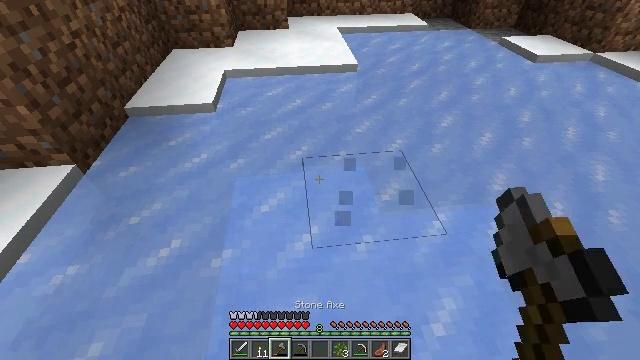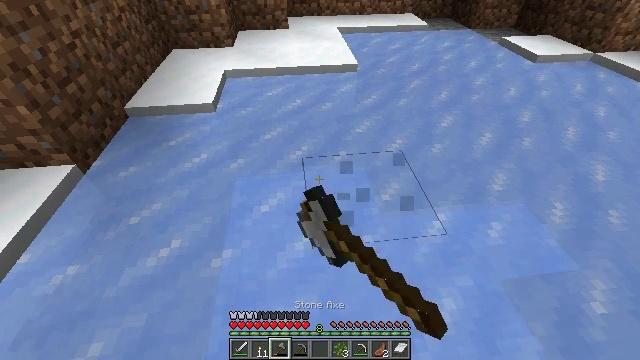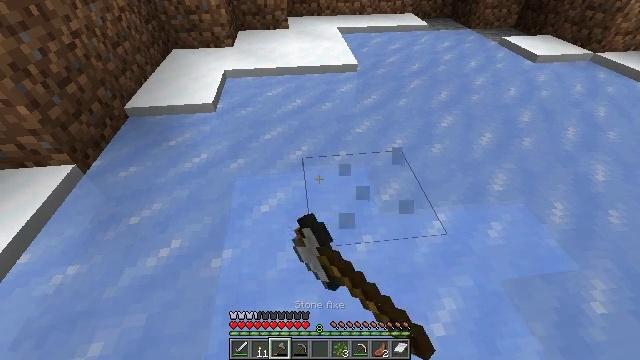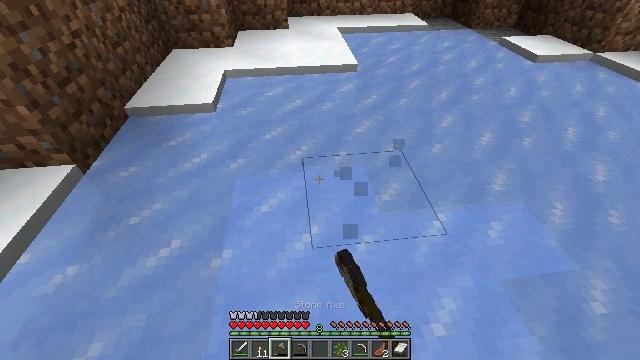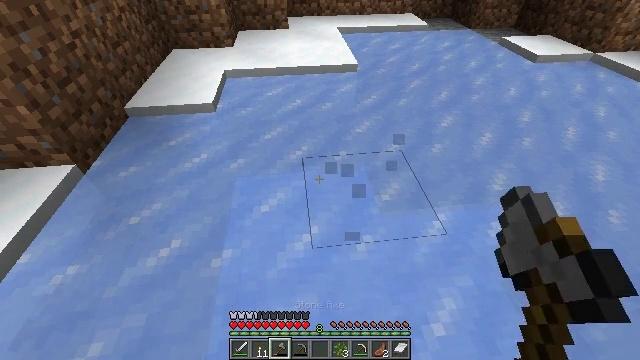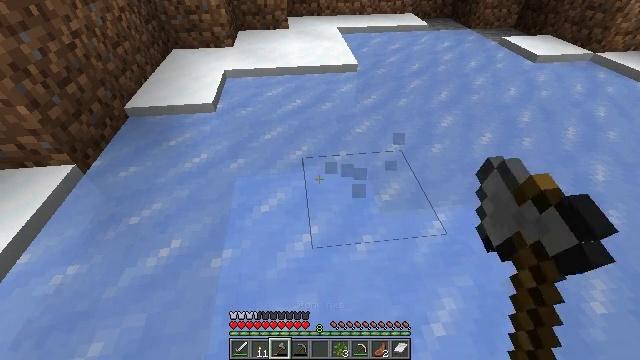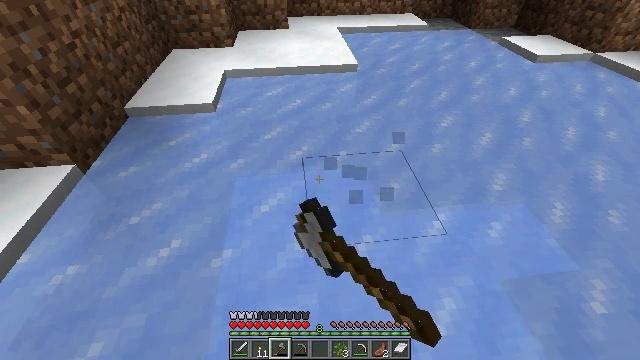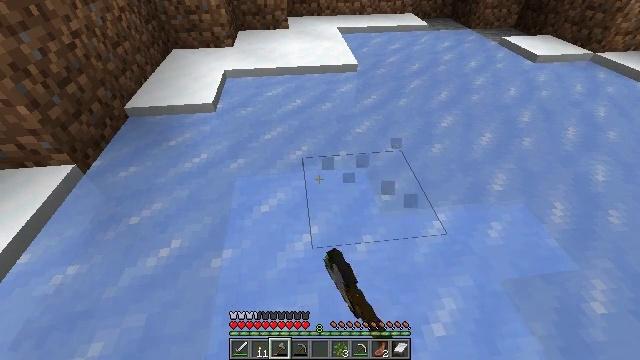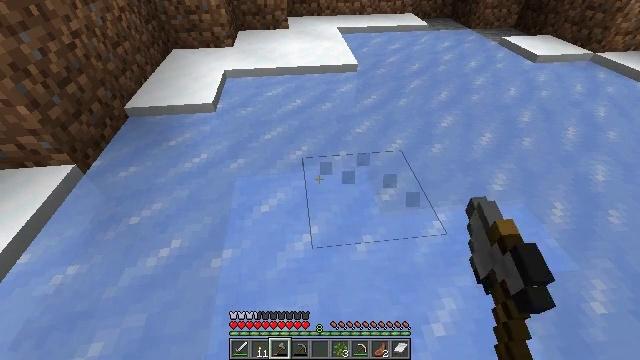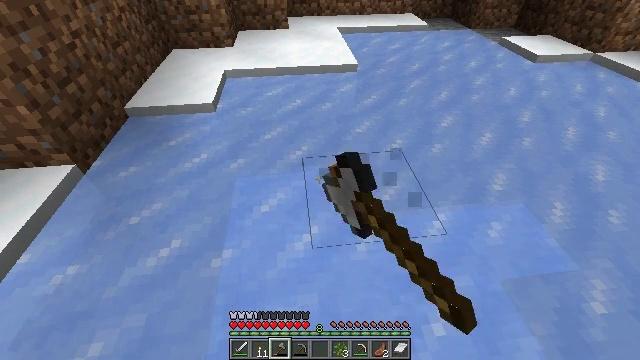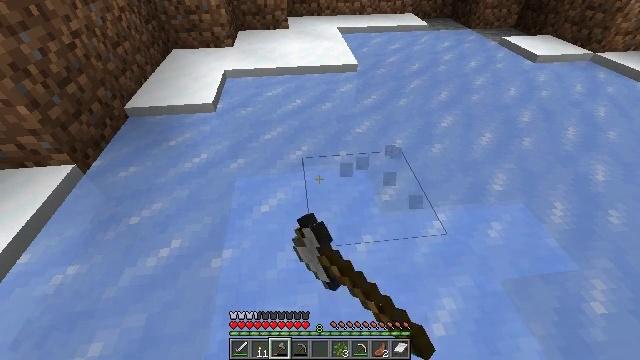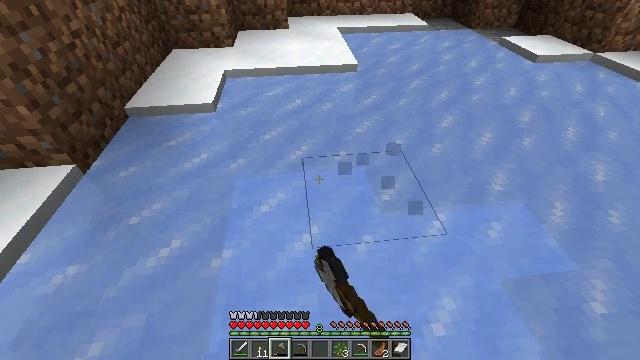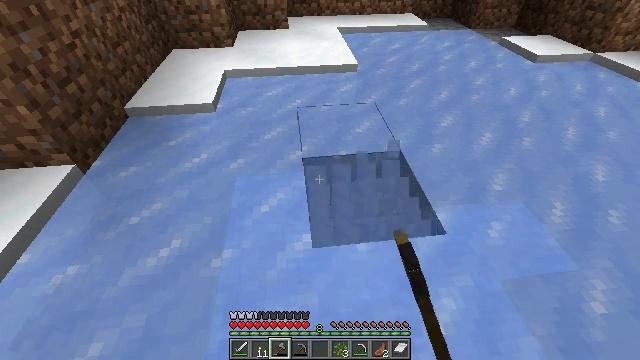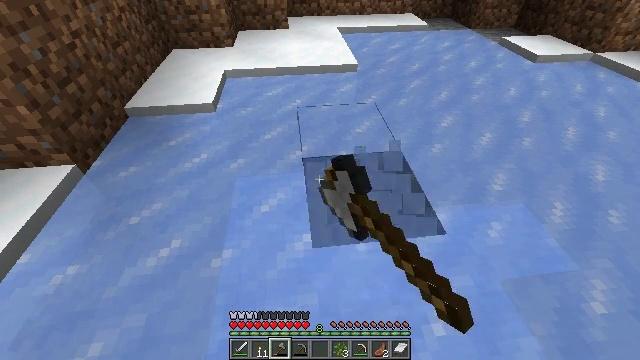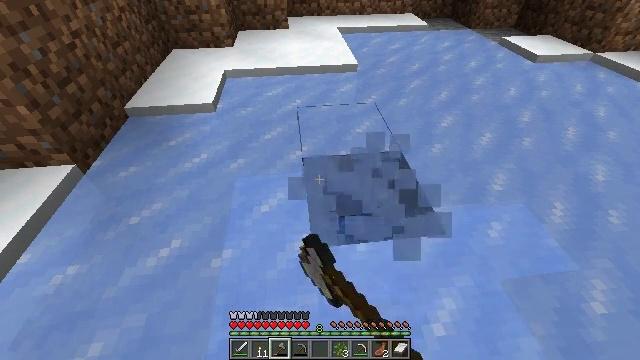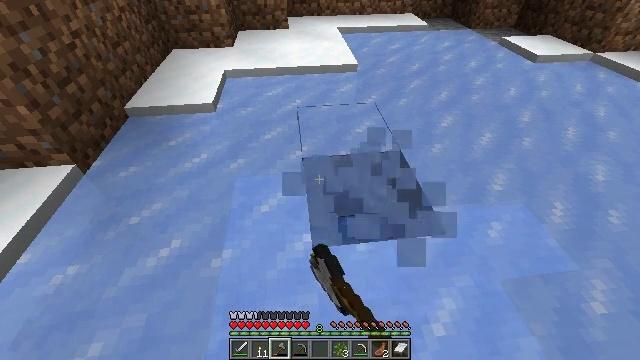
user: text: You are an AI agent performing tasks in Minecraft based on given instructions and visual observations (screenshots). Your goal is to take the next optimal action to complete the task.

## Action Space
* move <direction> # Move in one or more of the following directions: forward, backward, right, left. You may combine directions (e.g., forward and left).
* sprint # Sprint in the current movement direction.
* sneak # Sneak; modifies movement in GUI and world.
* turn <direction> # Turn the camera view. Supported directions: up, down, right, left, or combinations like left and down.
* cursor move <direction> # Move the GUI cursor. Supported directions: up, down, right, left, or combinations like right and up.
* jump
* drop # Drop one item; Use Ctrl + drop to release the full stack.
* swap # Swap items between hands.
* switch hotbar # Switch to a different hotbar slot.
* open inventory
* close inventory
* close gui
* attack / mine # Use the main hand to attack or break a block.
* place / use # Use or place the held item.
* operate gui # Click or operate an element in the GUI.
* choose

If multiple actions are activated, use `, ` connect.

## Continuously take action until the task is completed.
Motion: motion action
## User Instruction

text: Gather ice for building or crafting.
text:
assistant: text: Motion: attack / mine
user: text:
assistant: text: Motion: attack / mine
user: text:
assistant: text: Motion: attack / mine
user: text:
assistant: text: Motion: attack / mine
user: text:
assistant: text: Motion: attack / mine
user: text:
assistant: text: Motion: attack / mine
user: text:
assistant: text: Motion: attack / mine
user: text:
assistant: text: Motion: attack / mine
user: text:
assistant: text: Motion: attack / mine
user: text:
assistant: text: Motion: attack / mine
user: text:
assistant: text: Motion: attack / mine
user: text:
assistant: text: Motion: attack / mine
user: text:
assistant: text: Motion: attack / mine
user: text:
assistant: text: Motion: attack / mine
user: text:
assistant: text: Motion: attack / mine
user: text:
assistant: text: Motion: attack / mine
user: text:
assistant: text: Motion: attack / mine
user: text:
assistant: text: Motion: attack / mine
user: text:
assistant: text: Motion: attack / mine
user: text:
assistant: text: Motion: attack / mine
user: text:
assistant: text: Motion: no_op
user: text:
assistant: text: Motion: no_op
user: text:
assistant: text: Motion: no_op
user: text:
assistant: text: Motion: no_op
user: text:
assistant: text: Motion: turn down
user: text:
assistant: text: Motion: turn down
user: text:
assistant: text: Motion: turn left and down
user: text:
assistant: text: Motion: no_op
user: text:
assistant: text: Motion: turn left
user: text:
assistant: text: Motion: no_op